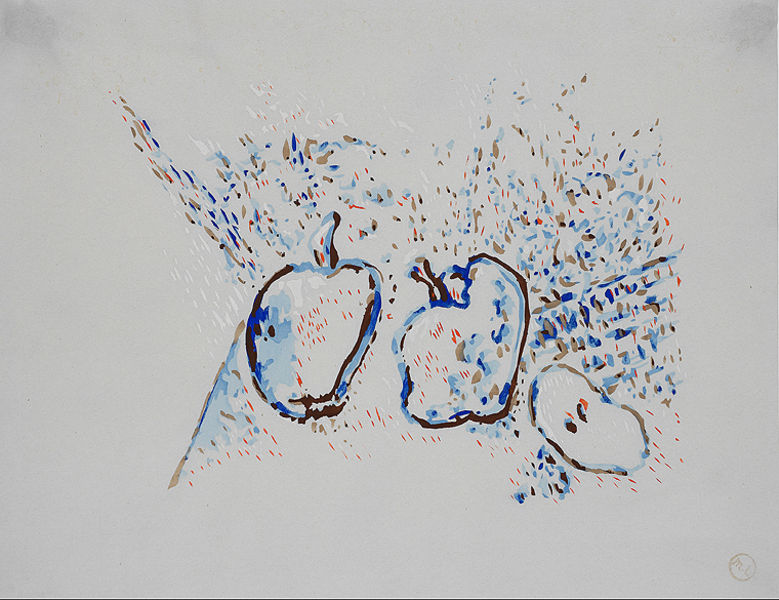
Titel: Still Life, Still Life
Künstler: Mikhail Larionov
Standort: Amherst (Massachusetts, USA)
Institution: Mead Art Museum, Amherst College
Schlagwörter: beige, blue, red, white, black, expressionism, modern, painting, table, brown, apple, food, fruit, life, orange, light, drawing, paper, color, dots, impressionism, shadow, line, outline, sketch, abstract, bright, still life, ink, colorful, colors, colourful, study, abstraction, lines, brush, brushstrokes, shading, canvas, colour, paint, splatter, eat, cut, blank, tan, round, stem, points, spots, aple, fruits, spot, white background, apples, brushwork, pear, spray, contour, blues, minimalist, central, sweet, deco, abstracted, 3, simplistic, stems, vague, specks, splotches, splashes, bworn, modren art, blue apples, mb, m. b., pointilist, spatter, white ground, frut, seeds, ill-defined